Question: Problem is following: on 18th day, the monthday box is at the top, but other day boxes are centered because there are no other element in that cell. So I want to glue the month days to the top.
How can I accomplish this?
'''
td.calendar-day-np {
width:150px;
padding:5px;
border-bottom:1px solid #999;
border:1px solid #999;
}
'''
<URL>

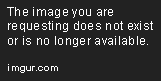
Answer: try 'vertical-align:top;' in css! ('style="vertical-align:top;"')